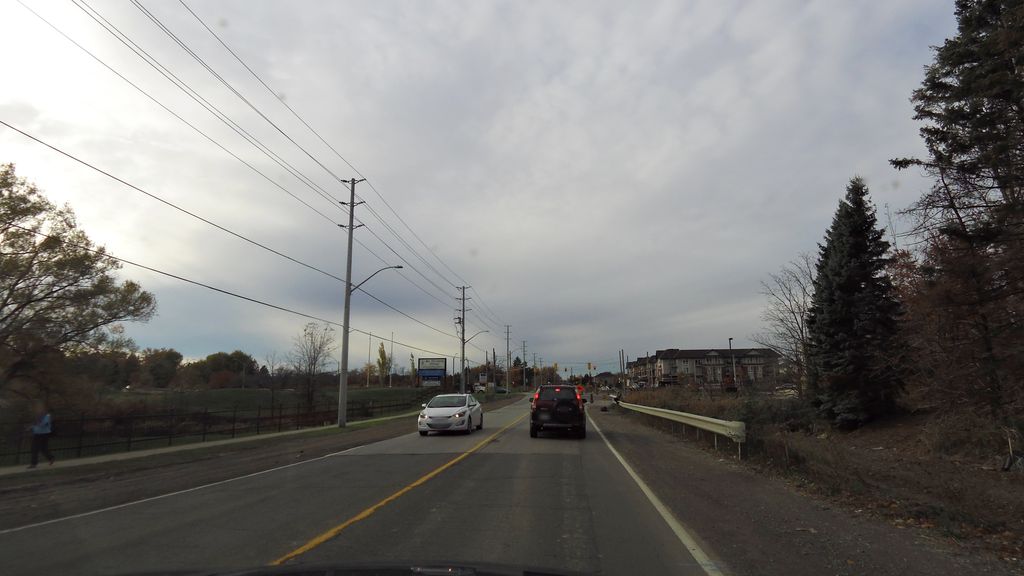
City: hamilton